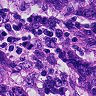
Metastatic tissue present: yes